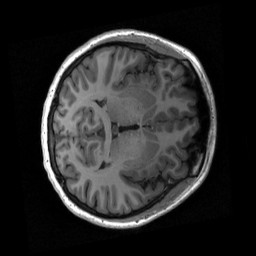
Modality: T1w
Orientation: axial
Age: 21
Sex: female
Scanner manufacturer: siemens
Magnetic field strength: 3 T
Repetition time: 2.53 s
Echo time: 0.00219 s